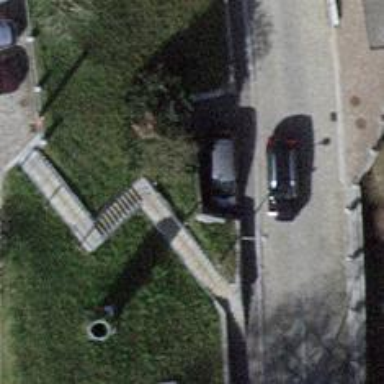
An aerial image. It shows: Steps made of paving stones.